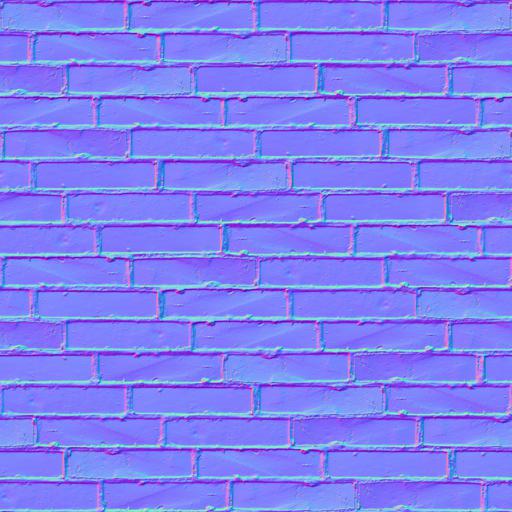
black brick bricks wall